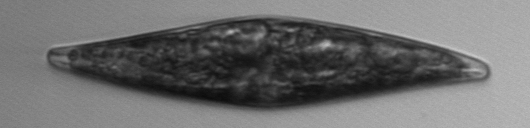
Label: Pleurosigma